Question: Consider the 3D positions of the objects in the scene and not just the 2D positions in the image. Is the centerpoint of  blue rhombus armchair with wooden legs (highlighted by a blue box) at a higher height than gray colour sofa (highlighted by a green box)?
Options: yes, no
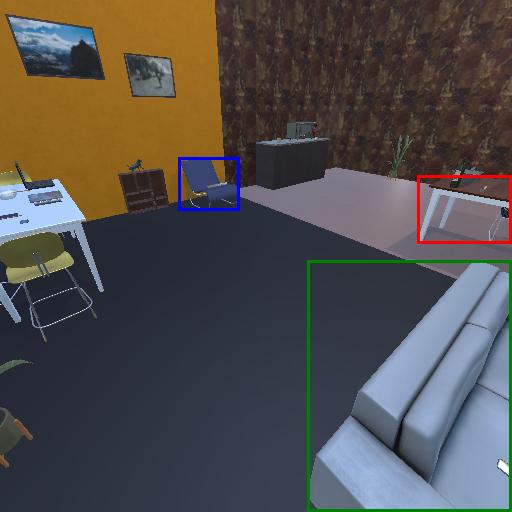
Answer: yes